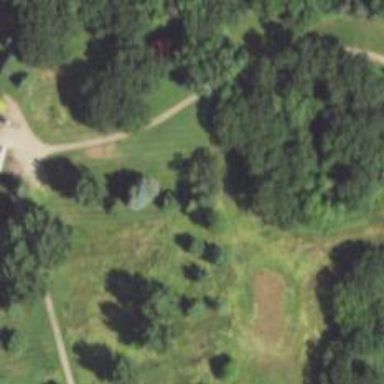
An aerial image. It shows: Pathway for golfing.